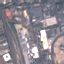
Land use / land cover: Industrial